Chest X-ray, PA view. Patient: 7 years old, sex F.
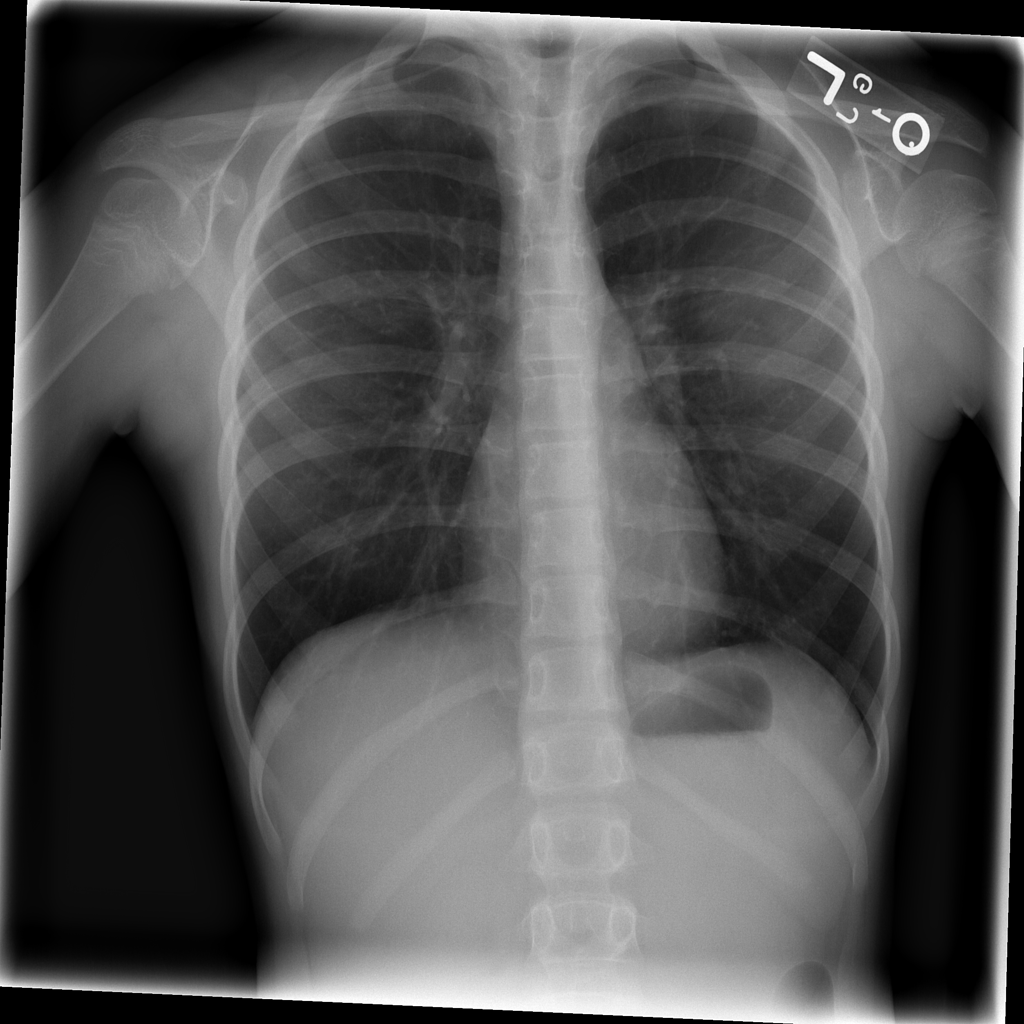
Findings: No Finding